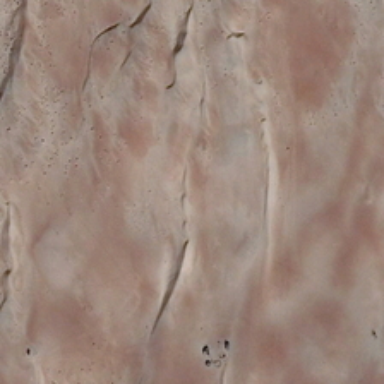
Several ripples are in a piece of khaki desert .